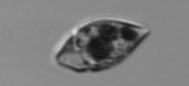
Label: Amphidinium